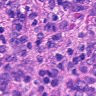
Metastatic tissue present: no